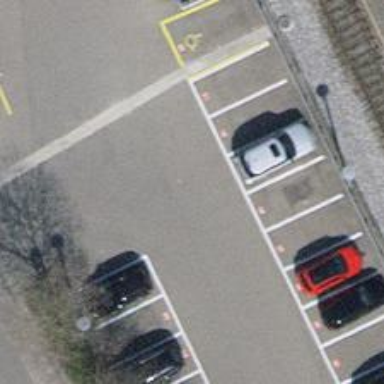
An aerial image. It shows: Car sharing facility.